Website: home-depot
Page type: customer-info-address
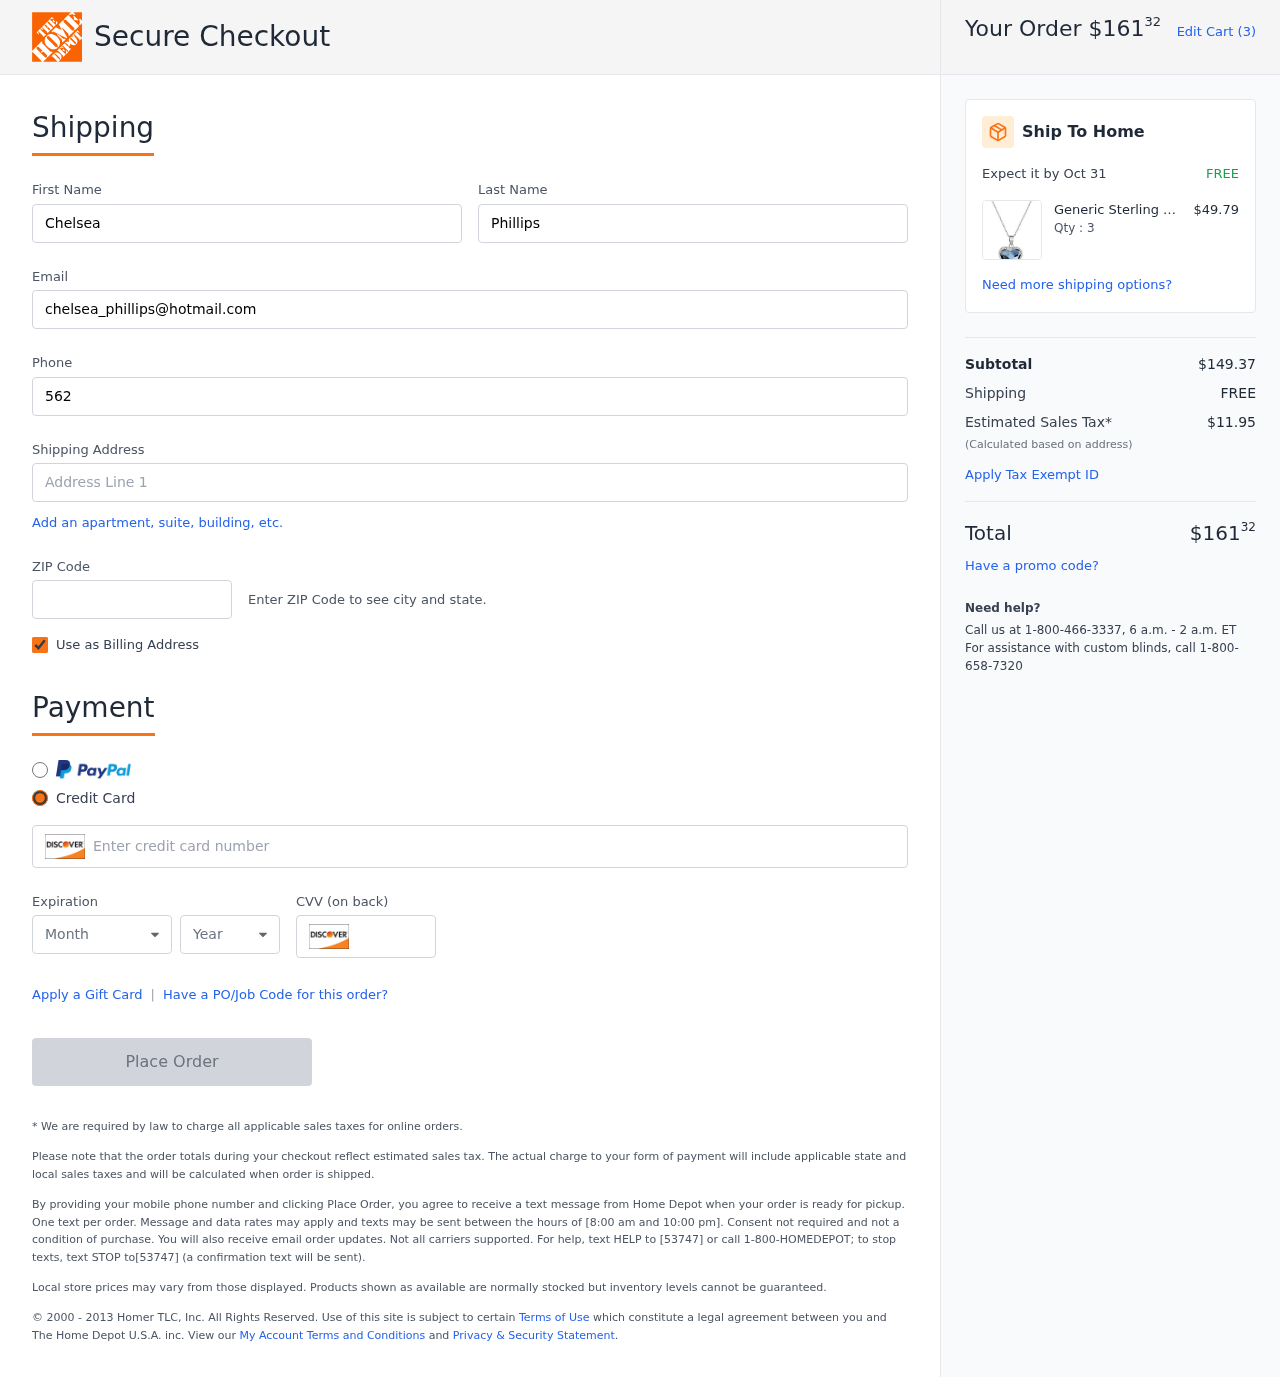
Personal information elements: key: PII_CARD_CVV
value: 754
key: PII_CARD_EXPIRY_MONTH
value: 08
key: PII_CARD_EXPIRY_YEAR
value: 26
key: PII_CARD_NUMBER
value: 6011 2425 6899 7359
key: PII_EMAIL
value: chelsea_phillips@hotmail.com
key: PII_FIRSTNAME
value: Chelsea
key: PII_LASTNAME
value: Phillips
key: PII_PHONE
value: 5625700208
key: PII_POSTCODE
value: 47885
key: PII_STREET
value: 93374 Lauren Extension Suite 186
Product elements: key: PRODUCT1_BRAND
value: Generic
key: PRODUCT1_NAME
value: Sterling Silver Two Tone Heart Pendant Necklace 18 inch Made with Swarovski Elements, Sterling Silve
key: PRODUCT1_PRICE
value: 49.79
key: PRODUCT1_QUANTITY
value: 3
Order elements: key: ORDER_TOTAL
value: $16132
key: ORDER_NUM_ITEMS
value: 3
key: ORDER_DELIVERY_DATE
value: Oct 31
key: ORDER_SUBTOTAL
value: $149.37
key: ORDER_SHIPPING_COST
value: FREE
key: ORDER_TAX
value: $11.95